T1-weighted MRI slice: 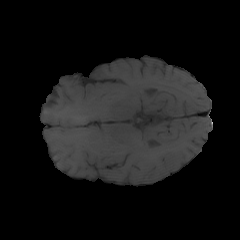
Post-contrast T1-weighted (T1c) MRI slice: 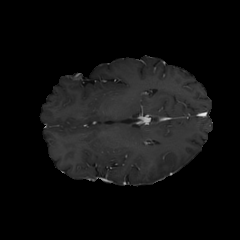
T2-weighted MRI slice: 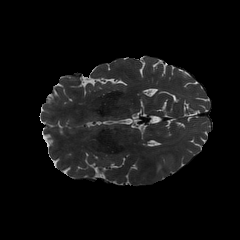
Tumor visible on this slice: yes